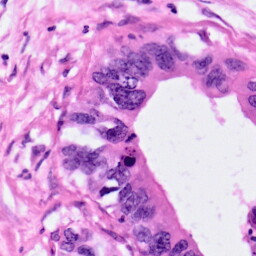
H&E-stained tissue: Pancreatic